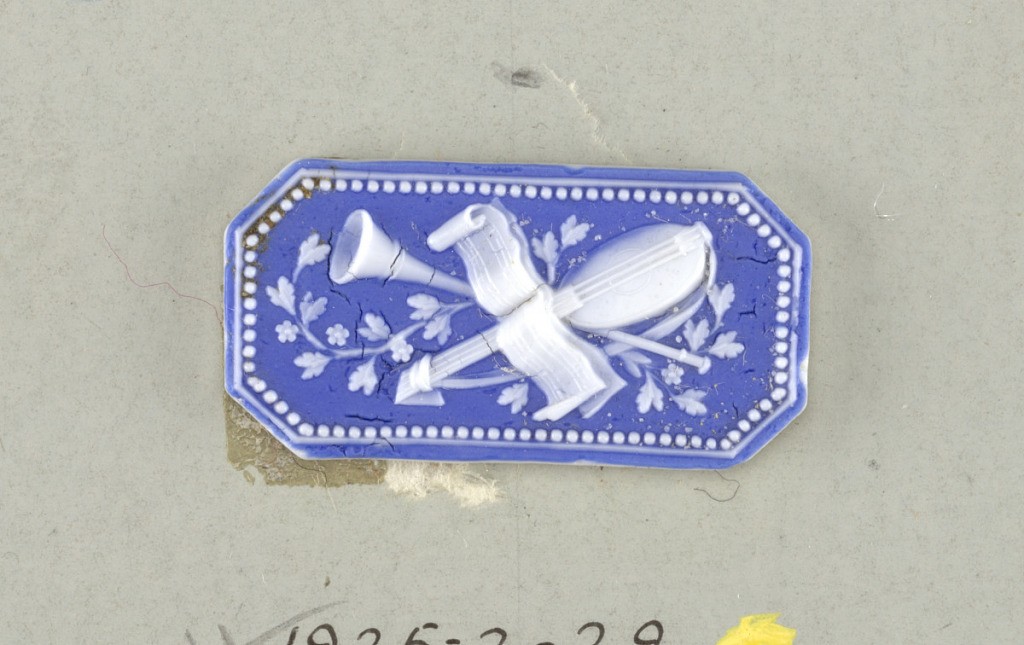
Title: Button
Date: late 18th century
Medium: Stoneware
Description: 1925-2-29: Octagonal mount in the style of Wedgwood Jasperwar...